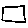
Label: square